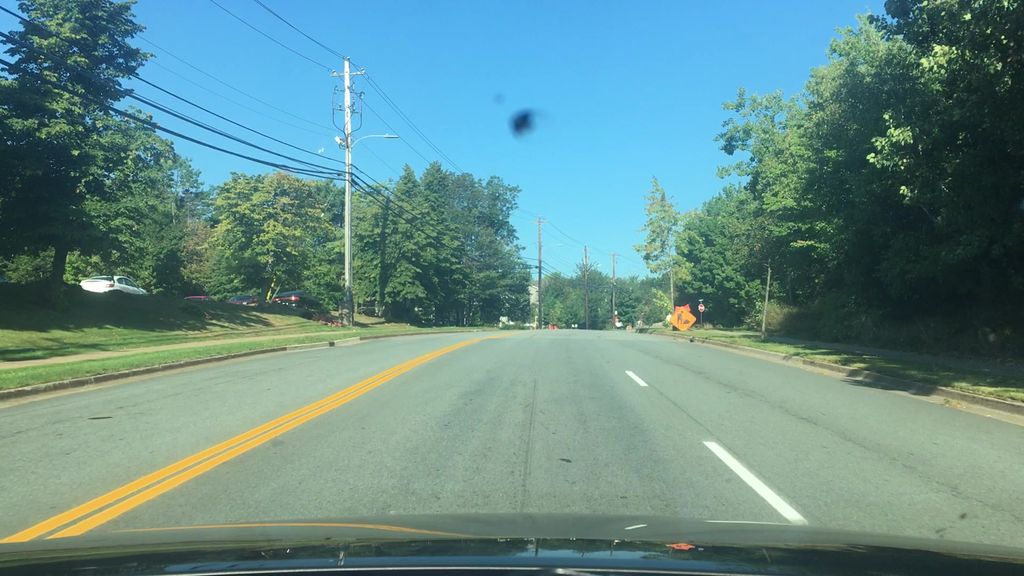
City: halifax